高三 · 计数
若随机变量 $X$ 的分布列如下:

则当 $P(X<m)=0.5$ 时, $m$ 的取值范围是 ( )
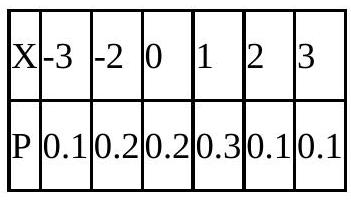
A. $m \leqslant 2$
B. $0<m \leq 1$
C. $0<m \leq 2$
D. $1<m<2$
答案: B
解析: 答案: B

【解析】 由题意可得 $P(X<-2)=